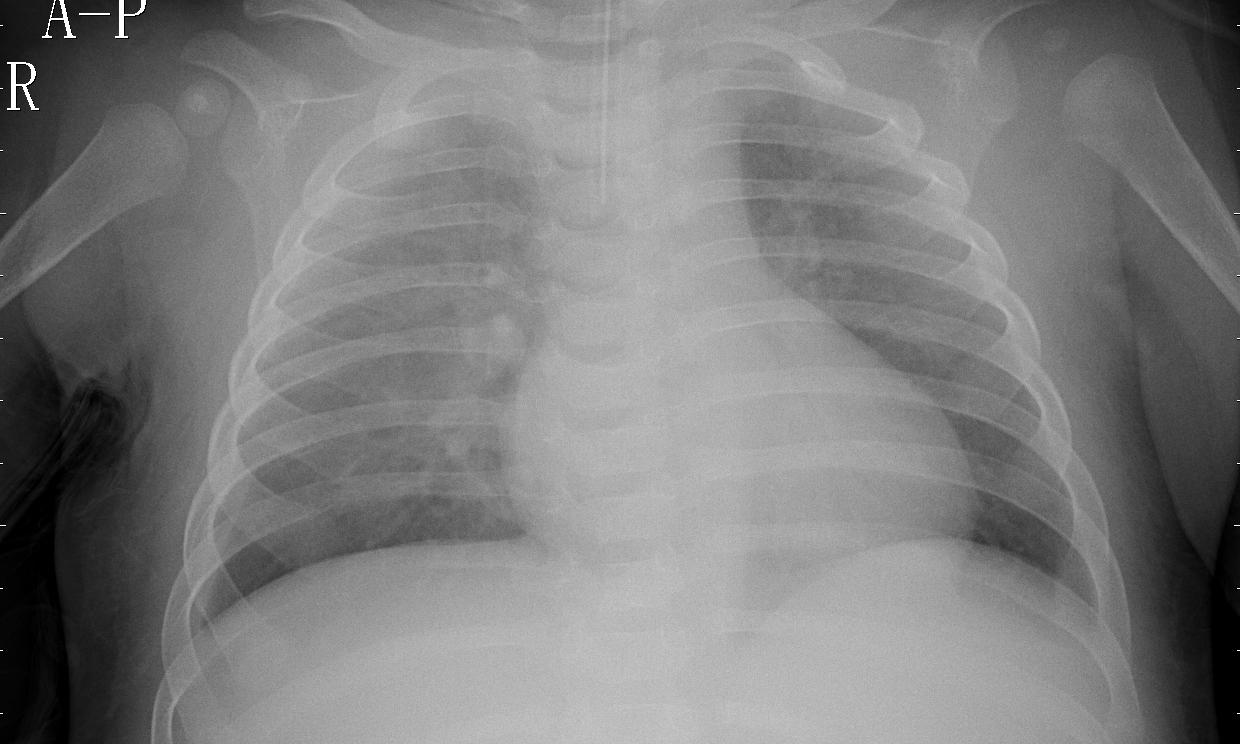
Diagnosis: PNEUMONIA